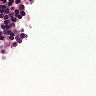
Metastatic tissue present: yes